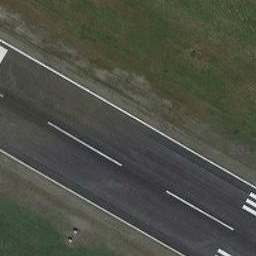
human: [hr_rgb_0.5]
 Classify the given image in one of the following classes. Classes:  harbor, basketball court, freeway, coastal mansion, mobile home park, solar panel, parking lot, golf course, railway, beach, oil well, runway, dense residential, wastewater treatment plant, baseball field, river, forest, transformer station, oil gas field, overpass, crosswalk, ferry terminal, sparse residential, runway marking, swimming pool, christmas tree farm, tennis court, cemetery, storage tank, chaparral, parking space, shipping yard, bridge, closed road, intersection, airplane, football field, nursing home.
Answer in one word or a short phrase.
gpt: runway